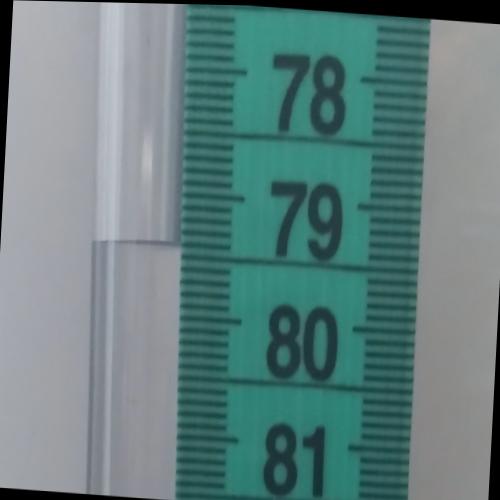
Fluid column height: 79.4 cm